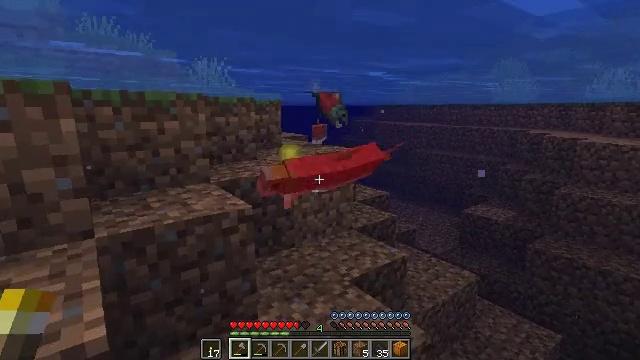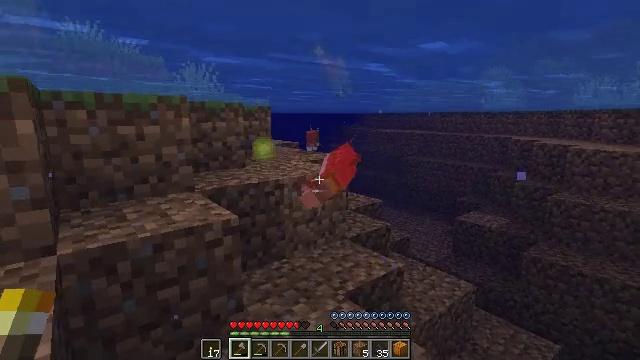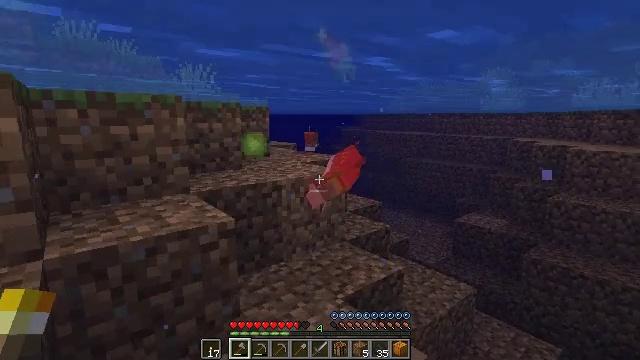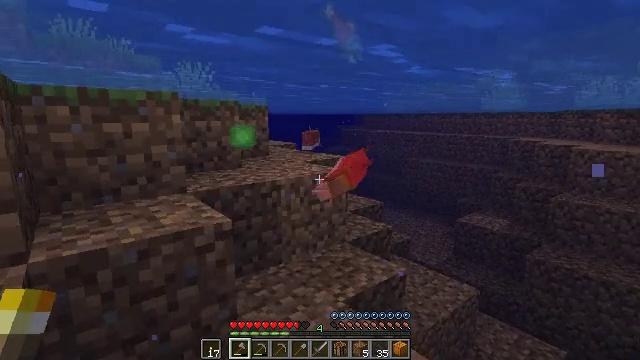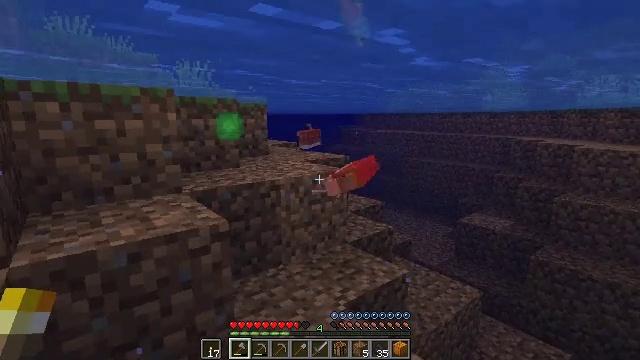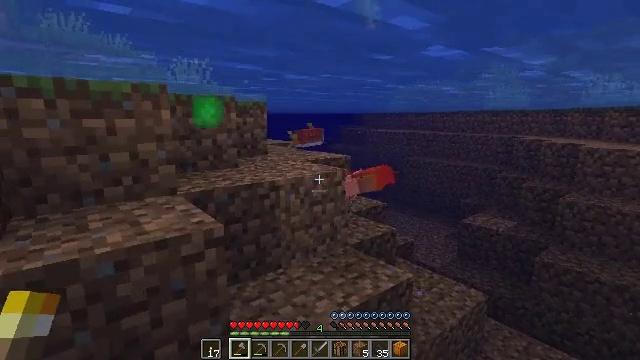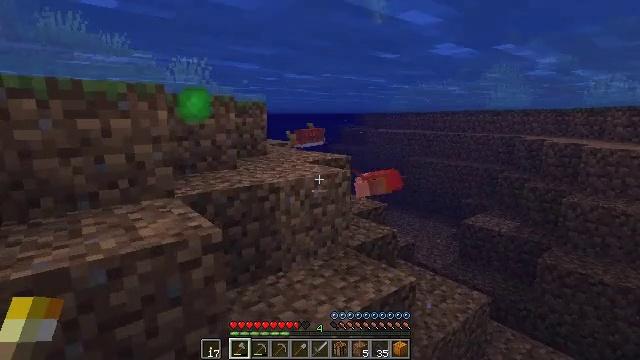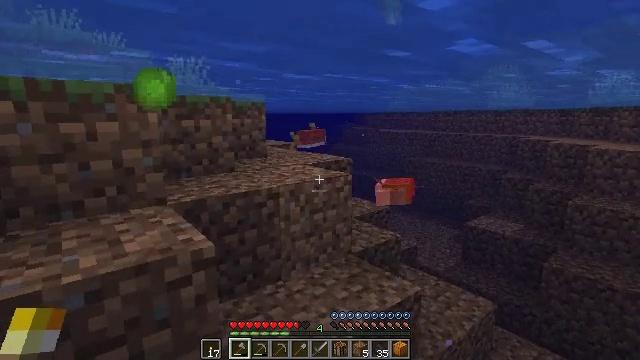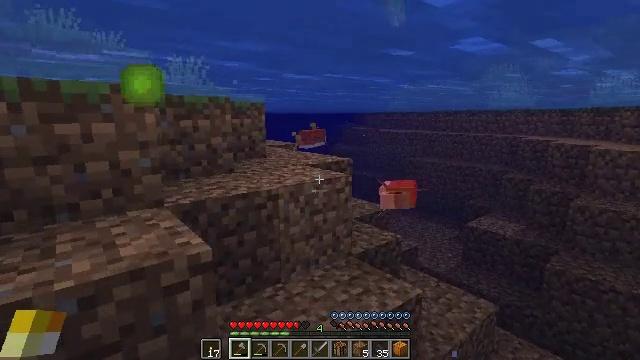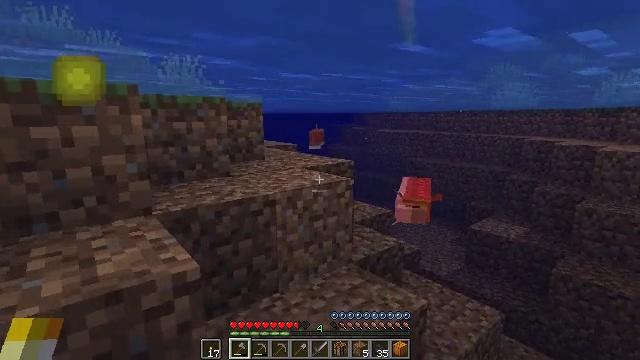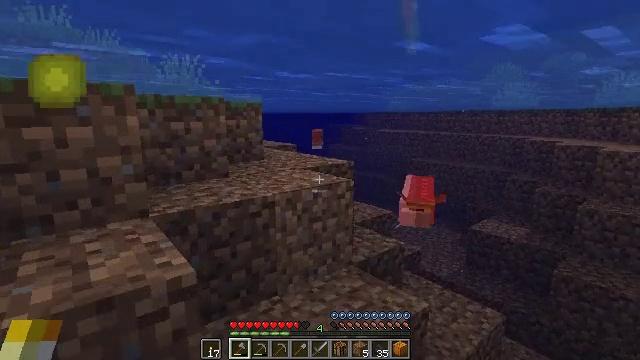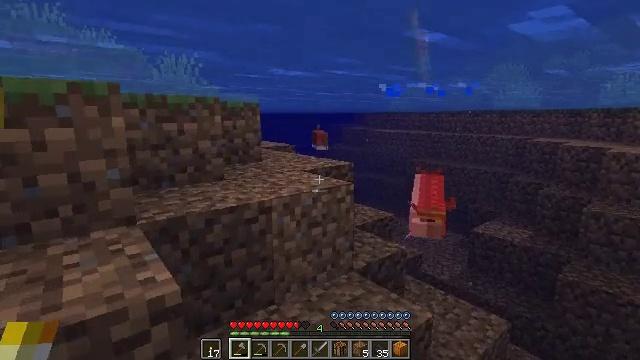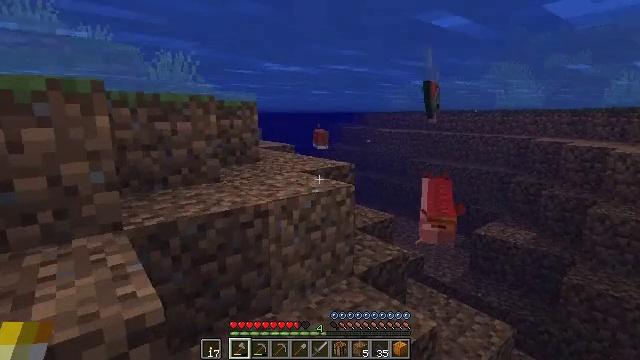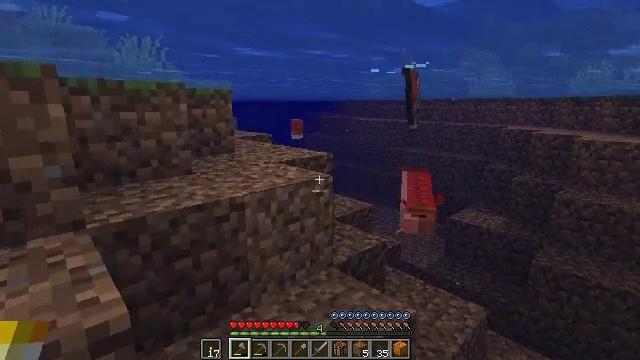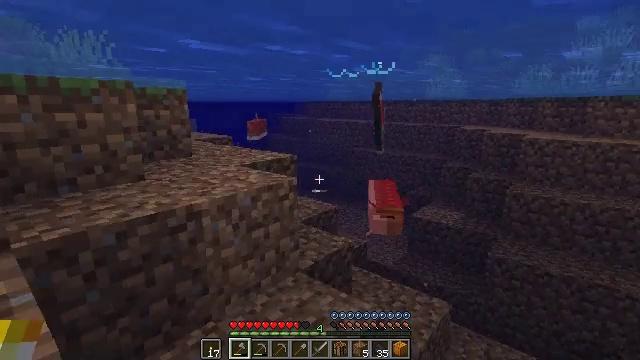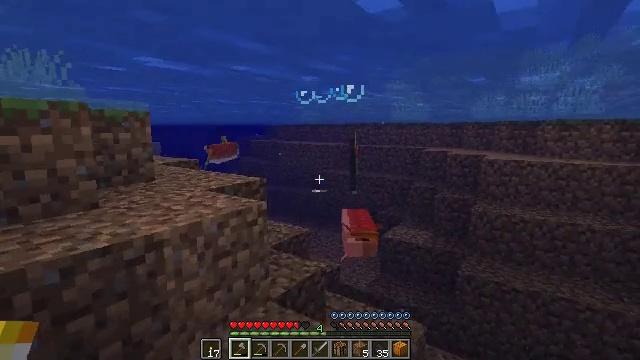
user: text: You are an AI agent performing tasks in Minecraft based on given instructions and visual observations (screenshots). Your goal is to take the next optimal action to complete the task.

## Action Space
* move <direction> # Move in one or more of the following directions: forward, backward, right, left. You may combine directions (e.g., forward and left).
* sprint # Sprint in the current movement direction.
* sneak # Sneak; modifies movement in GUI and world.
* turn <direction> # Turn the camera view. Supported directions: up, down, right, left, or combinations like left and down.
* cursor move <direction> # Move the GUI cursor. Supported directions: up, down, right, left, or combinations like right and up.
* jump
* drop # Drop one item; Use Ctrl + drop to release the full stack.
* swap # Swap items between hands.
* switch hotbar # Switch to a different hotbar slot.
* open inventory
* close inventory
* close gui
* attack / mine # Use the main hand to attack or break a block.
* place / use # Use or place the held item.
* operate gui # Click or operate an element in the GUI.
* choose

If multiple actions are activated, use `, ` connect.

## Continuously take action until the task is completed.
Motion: motion action
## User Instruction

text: Kill the salmon.
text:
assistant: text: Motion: move forward, turn right and up
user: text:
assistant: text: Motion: move forward
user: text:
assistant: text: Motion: move forward, attack / mine
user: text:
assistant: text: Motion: move forward, attack / mine
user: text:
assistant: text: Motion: move forward, attack / mine
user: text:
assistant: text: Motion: move forward
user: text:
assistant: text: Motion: move forward
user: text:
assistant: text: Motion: move forward
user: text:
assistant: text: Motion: move forward
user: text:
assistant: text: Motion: move forward
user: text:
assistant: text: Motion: move forward
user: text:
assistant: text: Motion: move forward
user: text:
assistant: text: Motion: move forward, turn right and down
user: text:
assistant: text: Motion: move forward, turn right
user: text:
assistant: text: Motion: move forward and move right, turn right and up
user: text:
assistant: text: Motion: move forward and move right, turn right and up
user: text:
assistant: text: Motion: move forward and move right, turn left and up
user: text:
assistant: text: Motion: move forward and move right
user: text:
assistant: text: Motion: move forward and move right
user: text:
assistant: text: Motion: move forward, turn left and down
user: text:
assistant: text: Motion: move forward, turn left and down
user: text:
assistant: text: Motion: move forward, turn left and down
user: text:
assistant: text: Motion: move forward, turn left and down
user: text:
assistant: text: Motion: move forward, turn down
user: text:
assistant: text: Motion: move forward
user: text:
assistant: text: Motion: move forward, turn down
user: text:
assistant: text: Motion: move forward, turn right and down
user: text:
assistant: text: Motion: move forward and move right, turn right and down
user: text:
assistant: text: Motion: move forward and move right, turn right and down
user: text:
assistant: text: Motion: move forward and move right, turn down